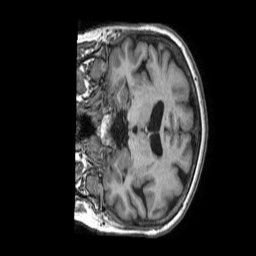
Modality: T1w
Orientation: coronal
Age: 59
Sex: female
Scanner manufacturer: philips
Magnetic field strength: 1.5 T
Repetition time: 0.007052 s
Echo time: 0.00319 s